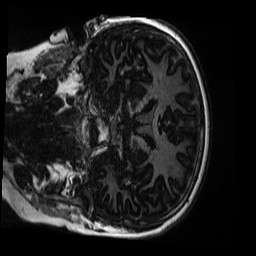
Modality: MP2RAGE
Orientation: coronal
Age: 9
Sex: male
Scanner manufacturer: siemens
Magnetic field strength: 3 T
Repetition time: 4 s
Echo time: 0.00303 s